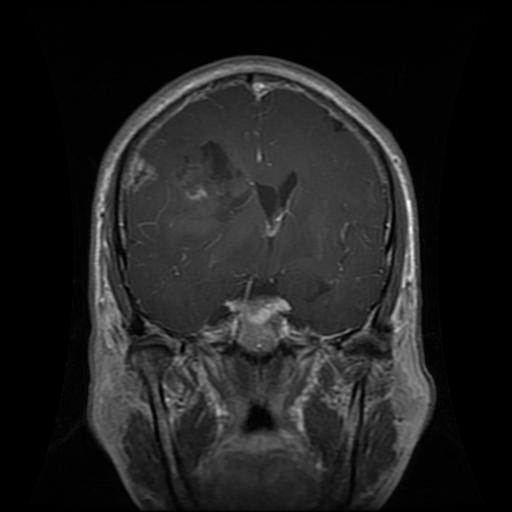
Label: glioma